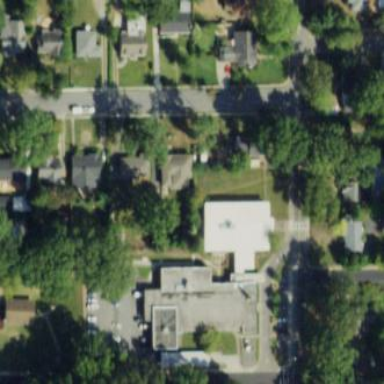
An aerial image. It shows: School building.